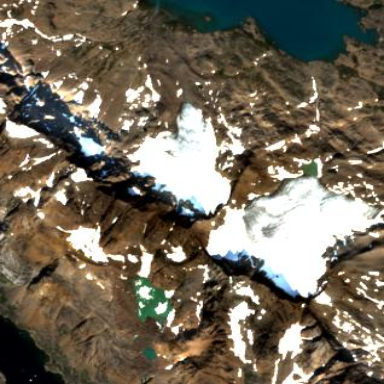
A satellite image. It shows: Stunning view of glacier.